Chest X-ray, PA view. Patient: 49 years old, sex M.
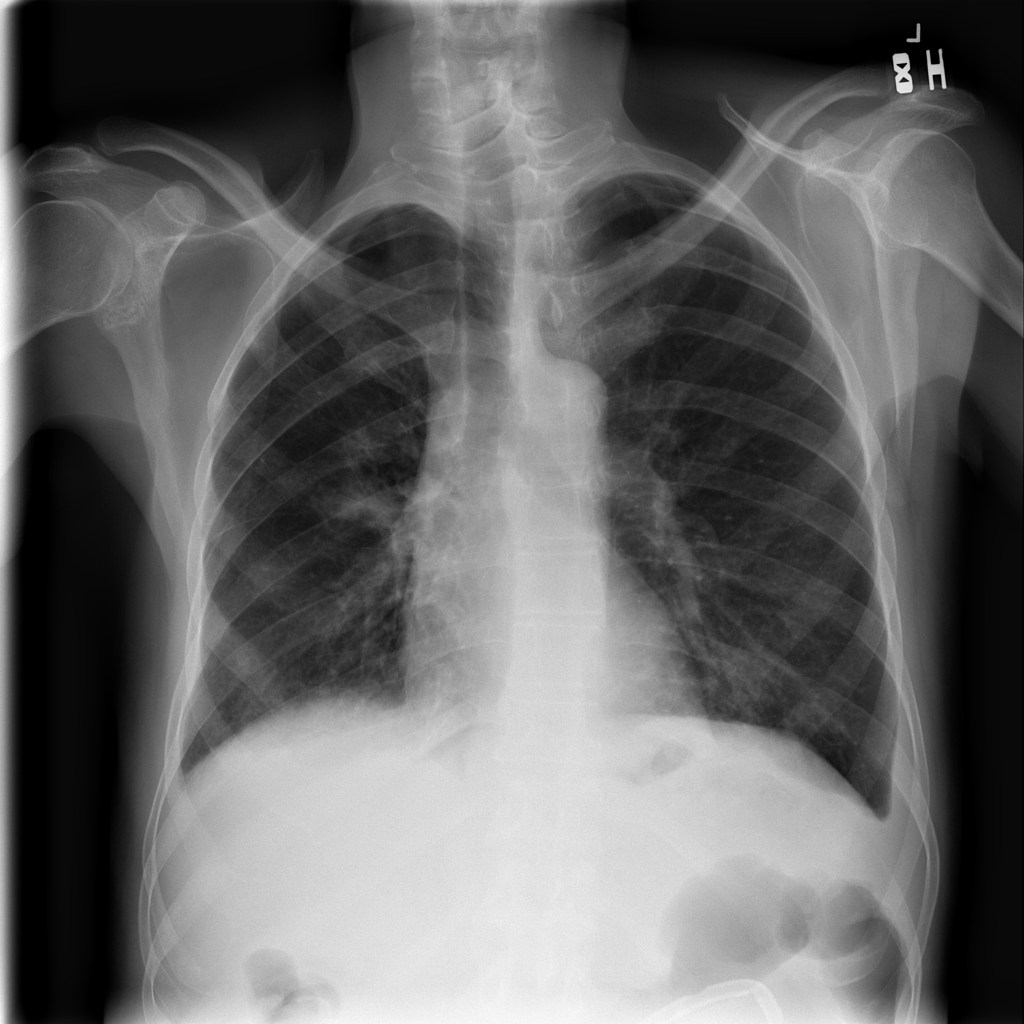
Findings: Effusion